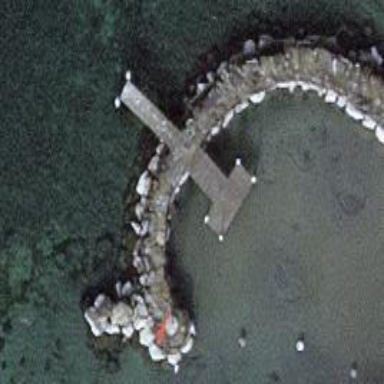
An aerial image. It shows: Breakwater structure.